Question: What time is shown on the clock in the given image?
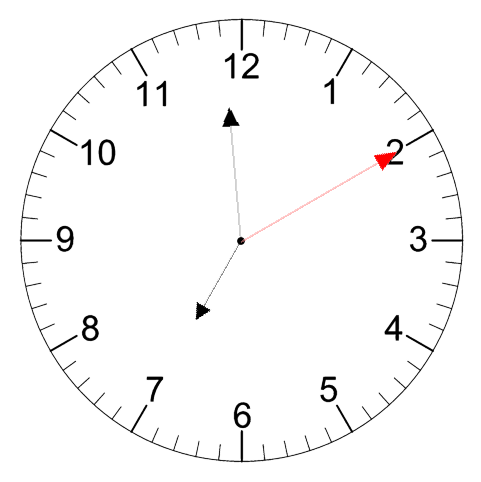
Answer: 06:59:10